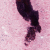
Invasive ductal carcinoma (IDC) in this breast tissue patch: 0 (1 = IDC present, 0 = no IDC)